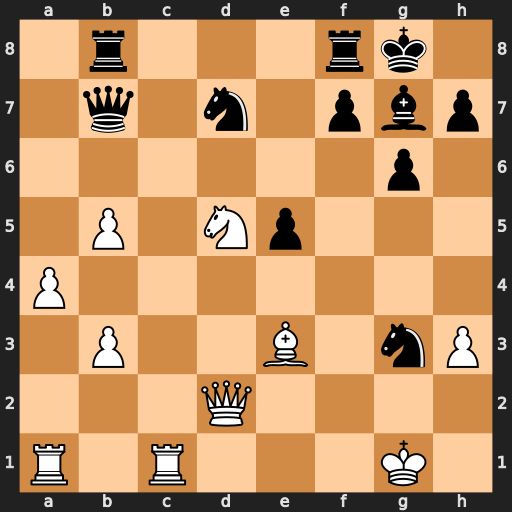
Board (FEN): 1r3rk1/1q1n1pbp/6p1/1P1Np3/P7/1P2B1nP/3Q4/R1R3K1
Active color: w
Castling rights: -
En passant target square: -
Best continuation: Rc7 Qxc7 Nxc7